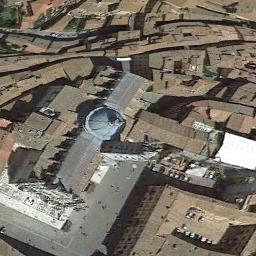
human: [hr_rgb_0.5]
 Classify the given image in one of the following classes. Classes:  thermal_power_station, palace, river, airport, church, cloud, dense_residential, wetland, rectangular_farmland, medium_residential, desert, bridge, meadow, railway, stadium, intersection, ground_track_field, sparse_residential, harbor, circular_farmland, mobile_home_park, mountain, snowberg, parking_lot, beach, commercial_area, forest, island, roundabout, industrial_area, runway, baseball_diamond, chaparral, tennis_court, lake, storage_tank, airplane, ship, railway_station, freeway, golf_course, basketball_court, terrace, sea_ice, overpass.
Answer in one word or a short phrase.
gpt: church